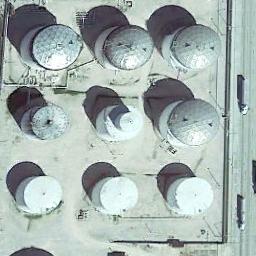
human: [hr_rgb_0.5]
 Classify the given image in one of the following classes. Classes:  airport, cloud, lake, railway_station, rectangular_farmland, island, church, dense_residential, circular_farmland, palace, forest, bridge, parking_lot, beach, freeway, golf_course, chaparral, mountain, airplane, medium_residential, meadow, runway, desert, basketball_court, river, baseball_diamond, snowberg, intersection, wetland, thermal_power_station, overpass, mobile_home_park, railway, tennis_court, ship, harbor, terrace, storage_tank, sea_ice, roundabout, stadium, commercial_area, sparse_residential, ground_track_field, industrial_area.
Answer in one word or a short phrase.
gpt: storage_tank